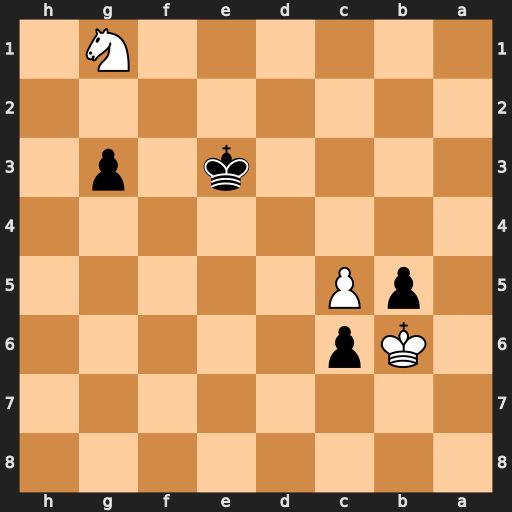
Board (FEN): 8/8/1Kp5/1pP5/8/4k1p1/8/6N1
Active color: b
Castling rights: -
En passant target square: -
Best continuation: b4 Kxc6 b3 Kd7 b2